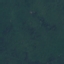
Land use / land cover: Forest